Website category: university
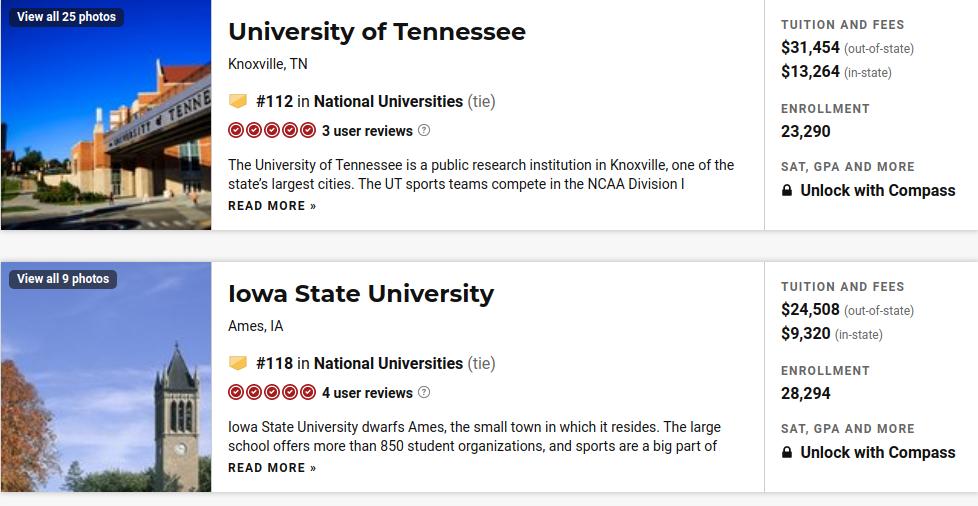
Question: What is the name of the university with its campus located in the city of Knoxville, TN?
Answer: University of Tennessee

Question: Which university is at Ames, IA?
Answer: Iowa State University

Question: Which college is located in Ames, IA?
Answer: Iowa State University

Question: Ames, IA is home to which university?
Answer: Iowa State University

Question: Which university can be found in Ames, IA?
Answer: Iowa State University

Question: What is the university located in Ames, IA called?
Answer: Iowa State University

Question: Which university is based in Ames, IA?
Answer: Iowa State University

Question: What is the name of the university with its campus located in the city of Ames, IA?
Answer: Iowa State University

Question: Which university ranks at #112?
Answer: University of Tennessee

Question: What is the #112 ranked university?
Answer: University of Tennessee

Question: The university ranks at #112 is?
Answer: University of Tennessee

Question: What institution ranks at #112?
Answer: University of Tennessee

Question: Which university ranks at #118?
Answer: Iowa State University

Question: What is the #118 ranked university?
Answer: Iowa State University

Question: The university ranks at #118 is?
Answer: Iowa State University

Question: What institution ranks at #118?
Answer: Iowa State University